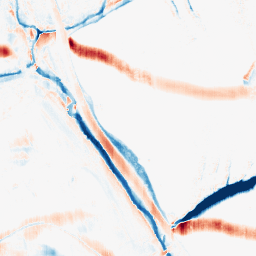
Category: morphological
Decomposition family: morphological_rect
Decomposition parameters: operation: average
width: 5
height: 20
Upsampling method: bicubic_3x
Upsampling parameters: scale: 3
Upsampling scale: 3